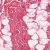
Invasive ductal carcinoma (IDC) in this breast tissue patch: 0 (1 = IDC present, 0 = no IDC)